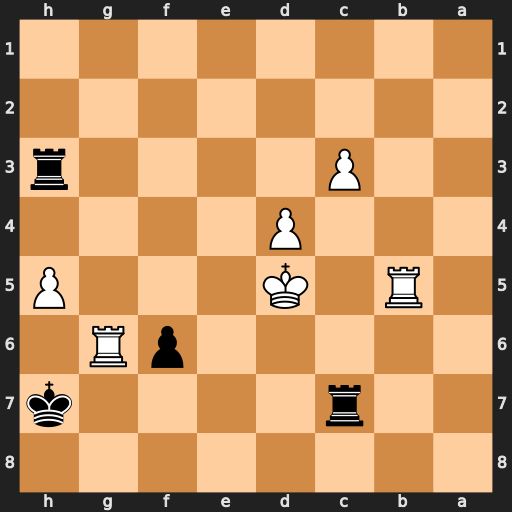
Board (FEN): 8/2r4k/5pR1/1R1K3P/3P4/2P4r/8/8
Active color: b
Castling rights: -
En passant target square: -
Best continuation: Rxh5+ Kd6 Rxb5